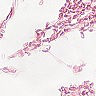
Metastatic tissue present: no